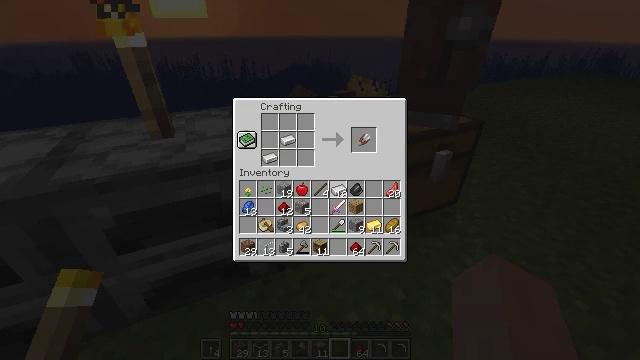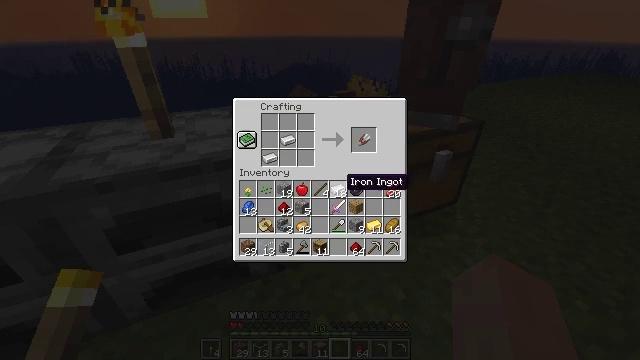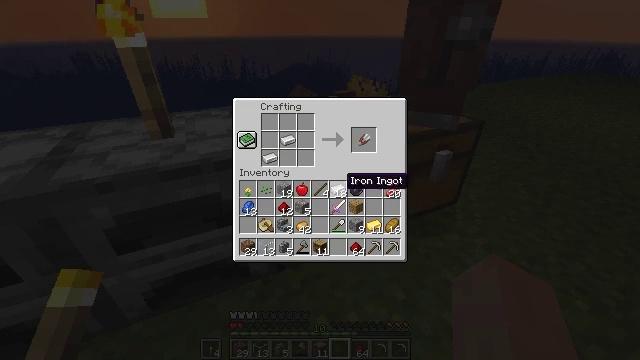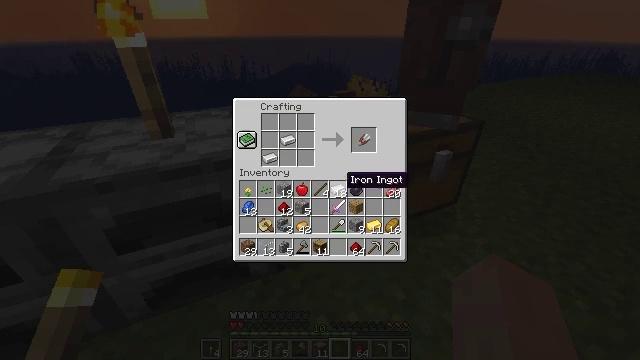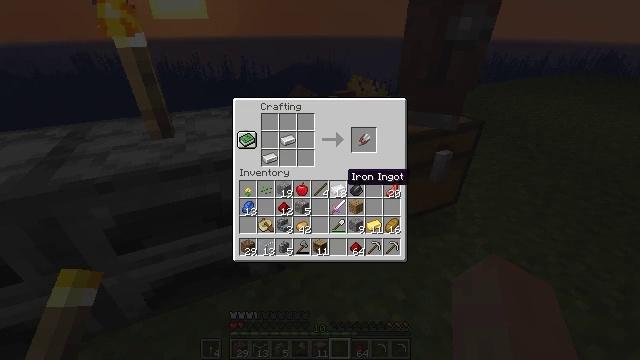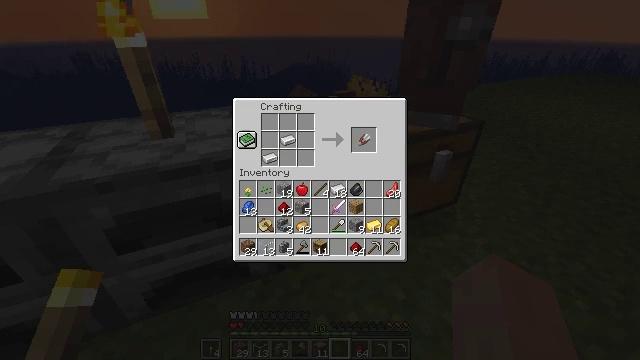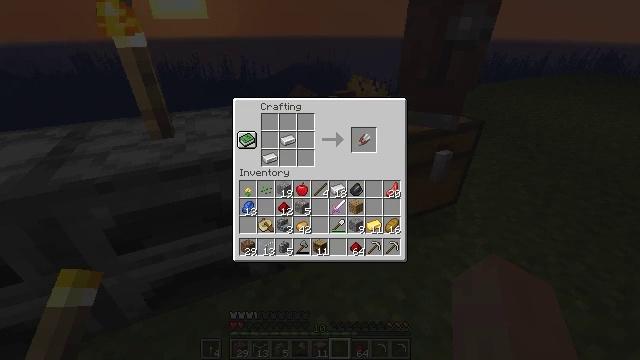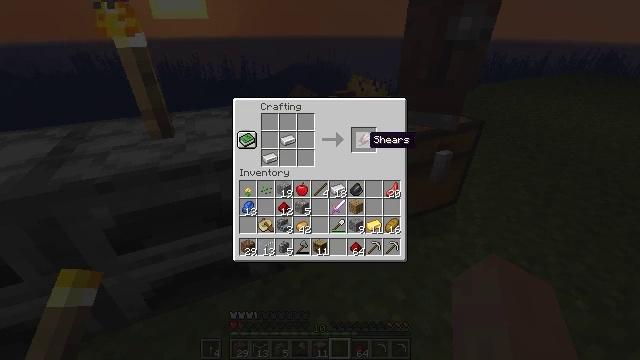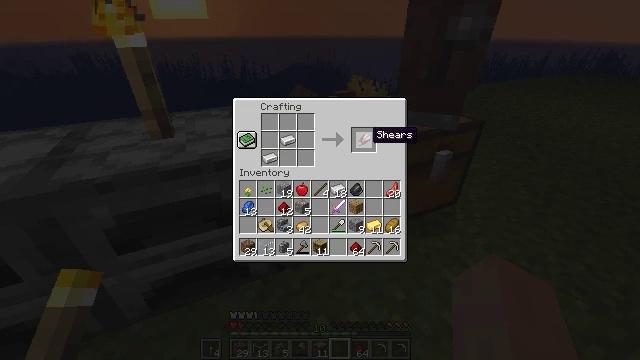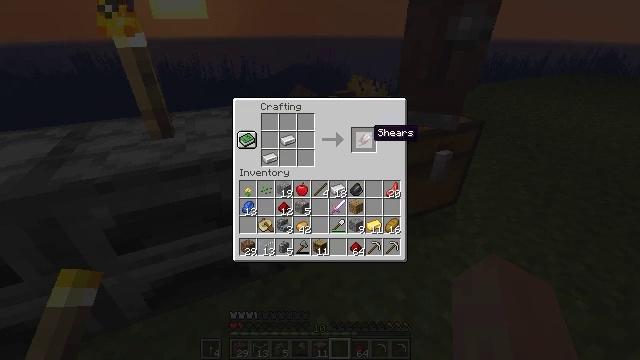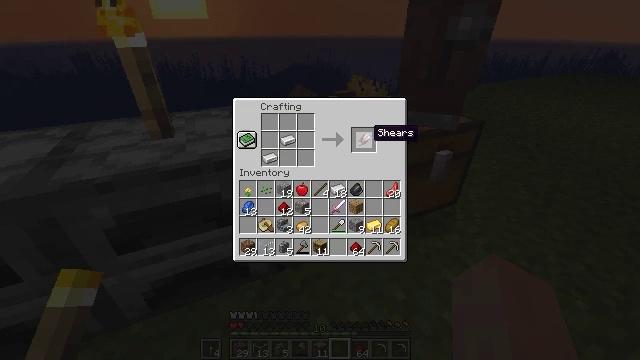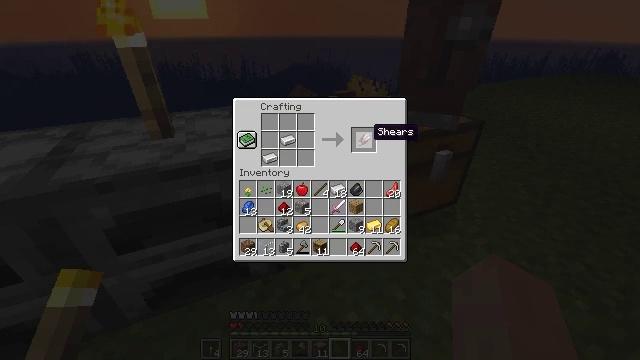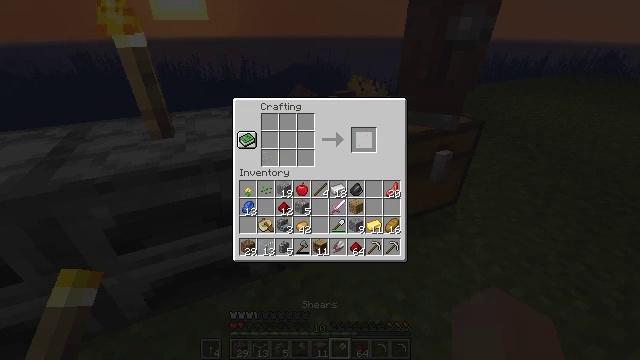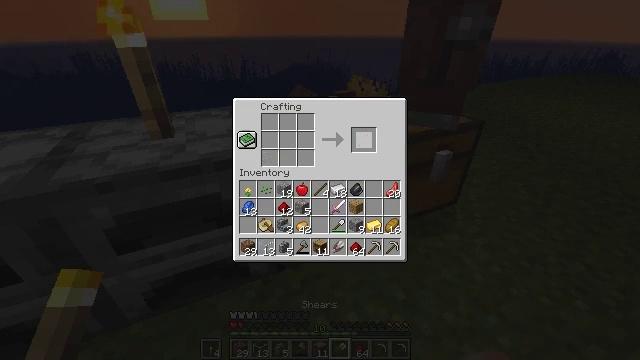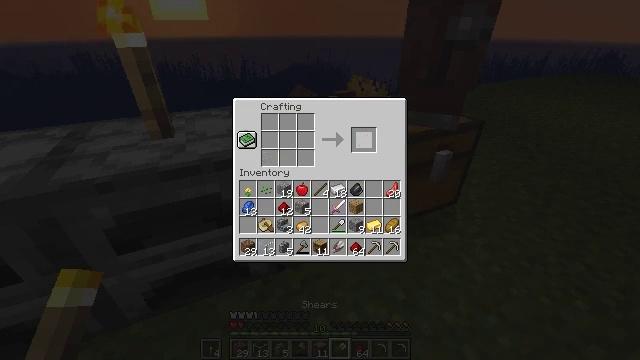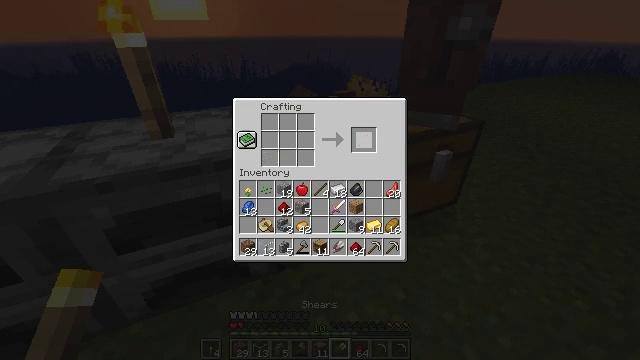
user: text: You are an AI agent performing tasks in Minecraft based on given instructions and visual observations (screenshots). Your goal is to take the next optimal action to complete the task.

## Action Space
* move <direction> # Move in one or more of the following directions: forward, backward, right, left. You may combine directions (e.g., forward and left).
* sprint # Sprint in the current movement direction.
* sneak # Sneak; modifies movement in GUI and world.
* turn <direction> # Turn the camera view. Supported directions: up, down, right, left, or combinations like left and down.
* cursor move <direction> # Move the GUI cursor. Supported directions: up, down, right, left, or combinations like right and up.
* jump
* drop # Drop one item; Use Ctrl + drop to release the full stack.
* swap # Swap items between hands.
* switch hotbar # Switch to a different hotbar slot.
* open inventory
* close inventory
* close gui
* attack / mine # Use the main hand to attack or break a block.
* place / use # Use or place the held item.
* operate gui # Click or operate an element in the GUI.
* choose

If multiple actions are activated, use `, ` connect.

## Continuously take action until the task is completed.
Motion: motion action
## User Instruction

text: Craft shears.
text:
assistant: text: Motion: no_op
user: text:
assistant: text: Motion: no_op
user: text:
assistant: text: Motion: no_op
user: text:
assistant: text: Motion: no_op
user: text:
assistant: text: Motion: cursor move up
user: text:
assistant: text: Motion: cursor move right and up
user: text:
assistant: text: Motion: sneak, cursor move right and up
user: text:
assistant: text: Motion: sneak
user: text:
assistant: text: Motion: sneak
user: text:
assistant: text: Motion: sneak
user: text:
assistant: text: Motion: sneak
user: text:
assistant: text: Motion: sneak, operate gui
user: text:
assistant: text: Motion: sneak, operate gui
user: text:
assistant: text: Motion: sneak
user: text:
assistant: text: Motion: sneak
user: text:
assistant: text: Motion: sneak
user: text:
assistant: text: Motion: sneak